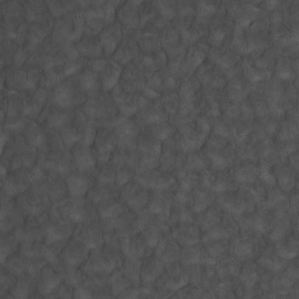
Label: non_frost